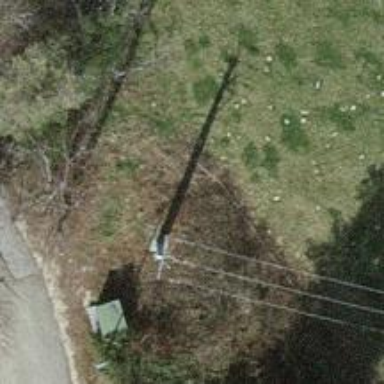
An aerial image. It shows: Power pole.